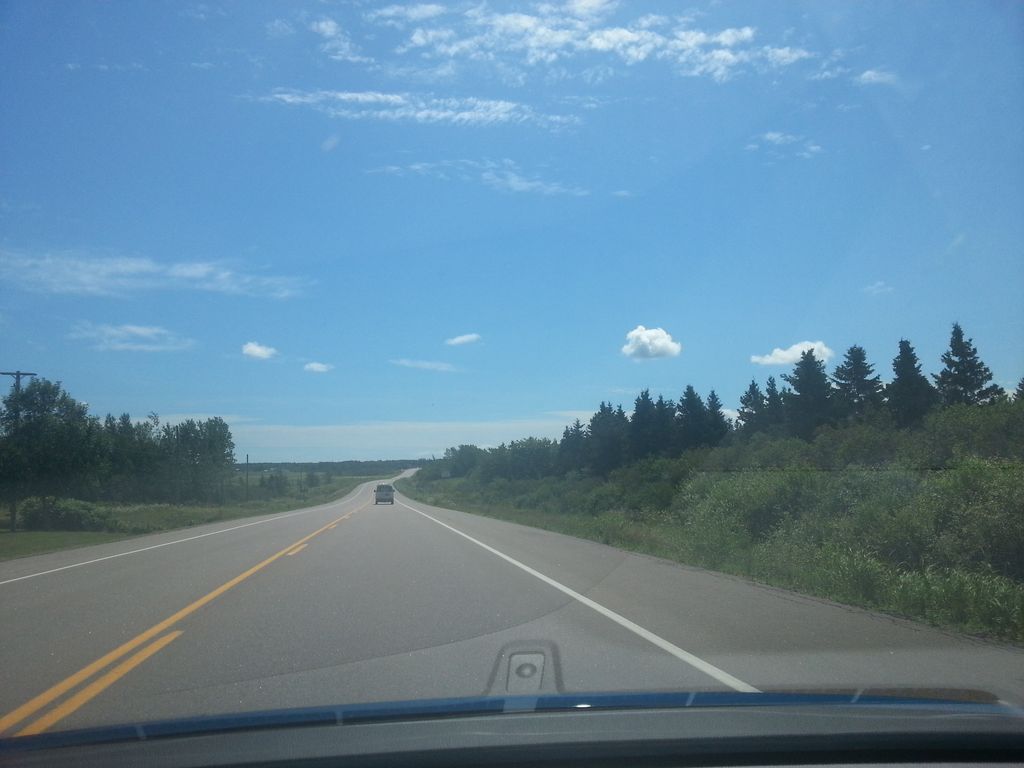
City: charlottetown